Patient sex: M
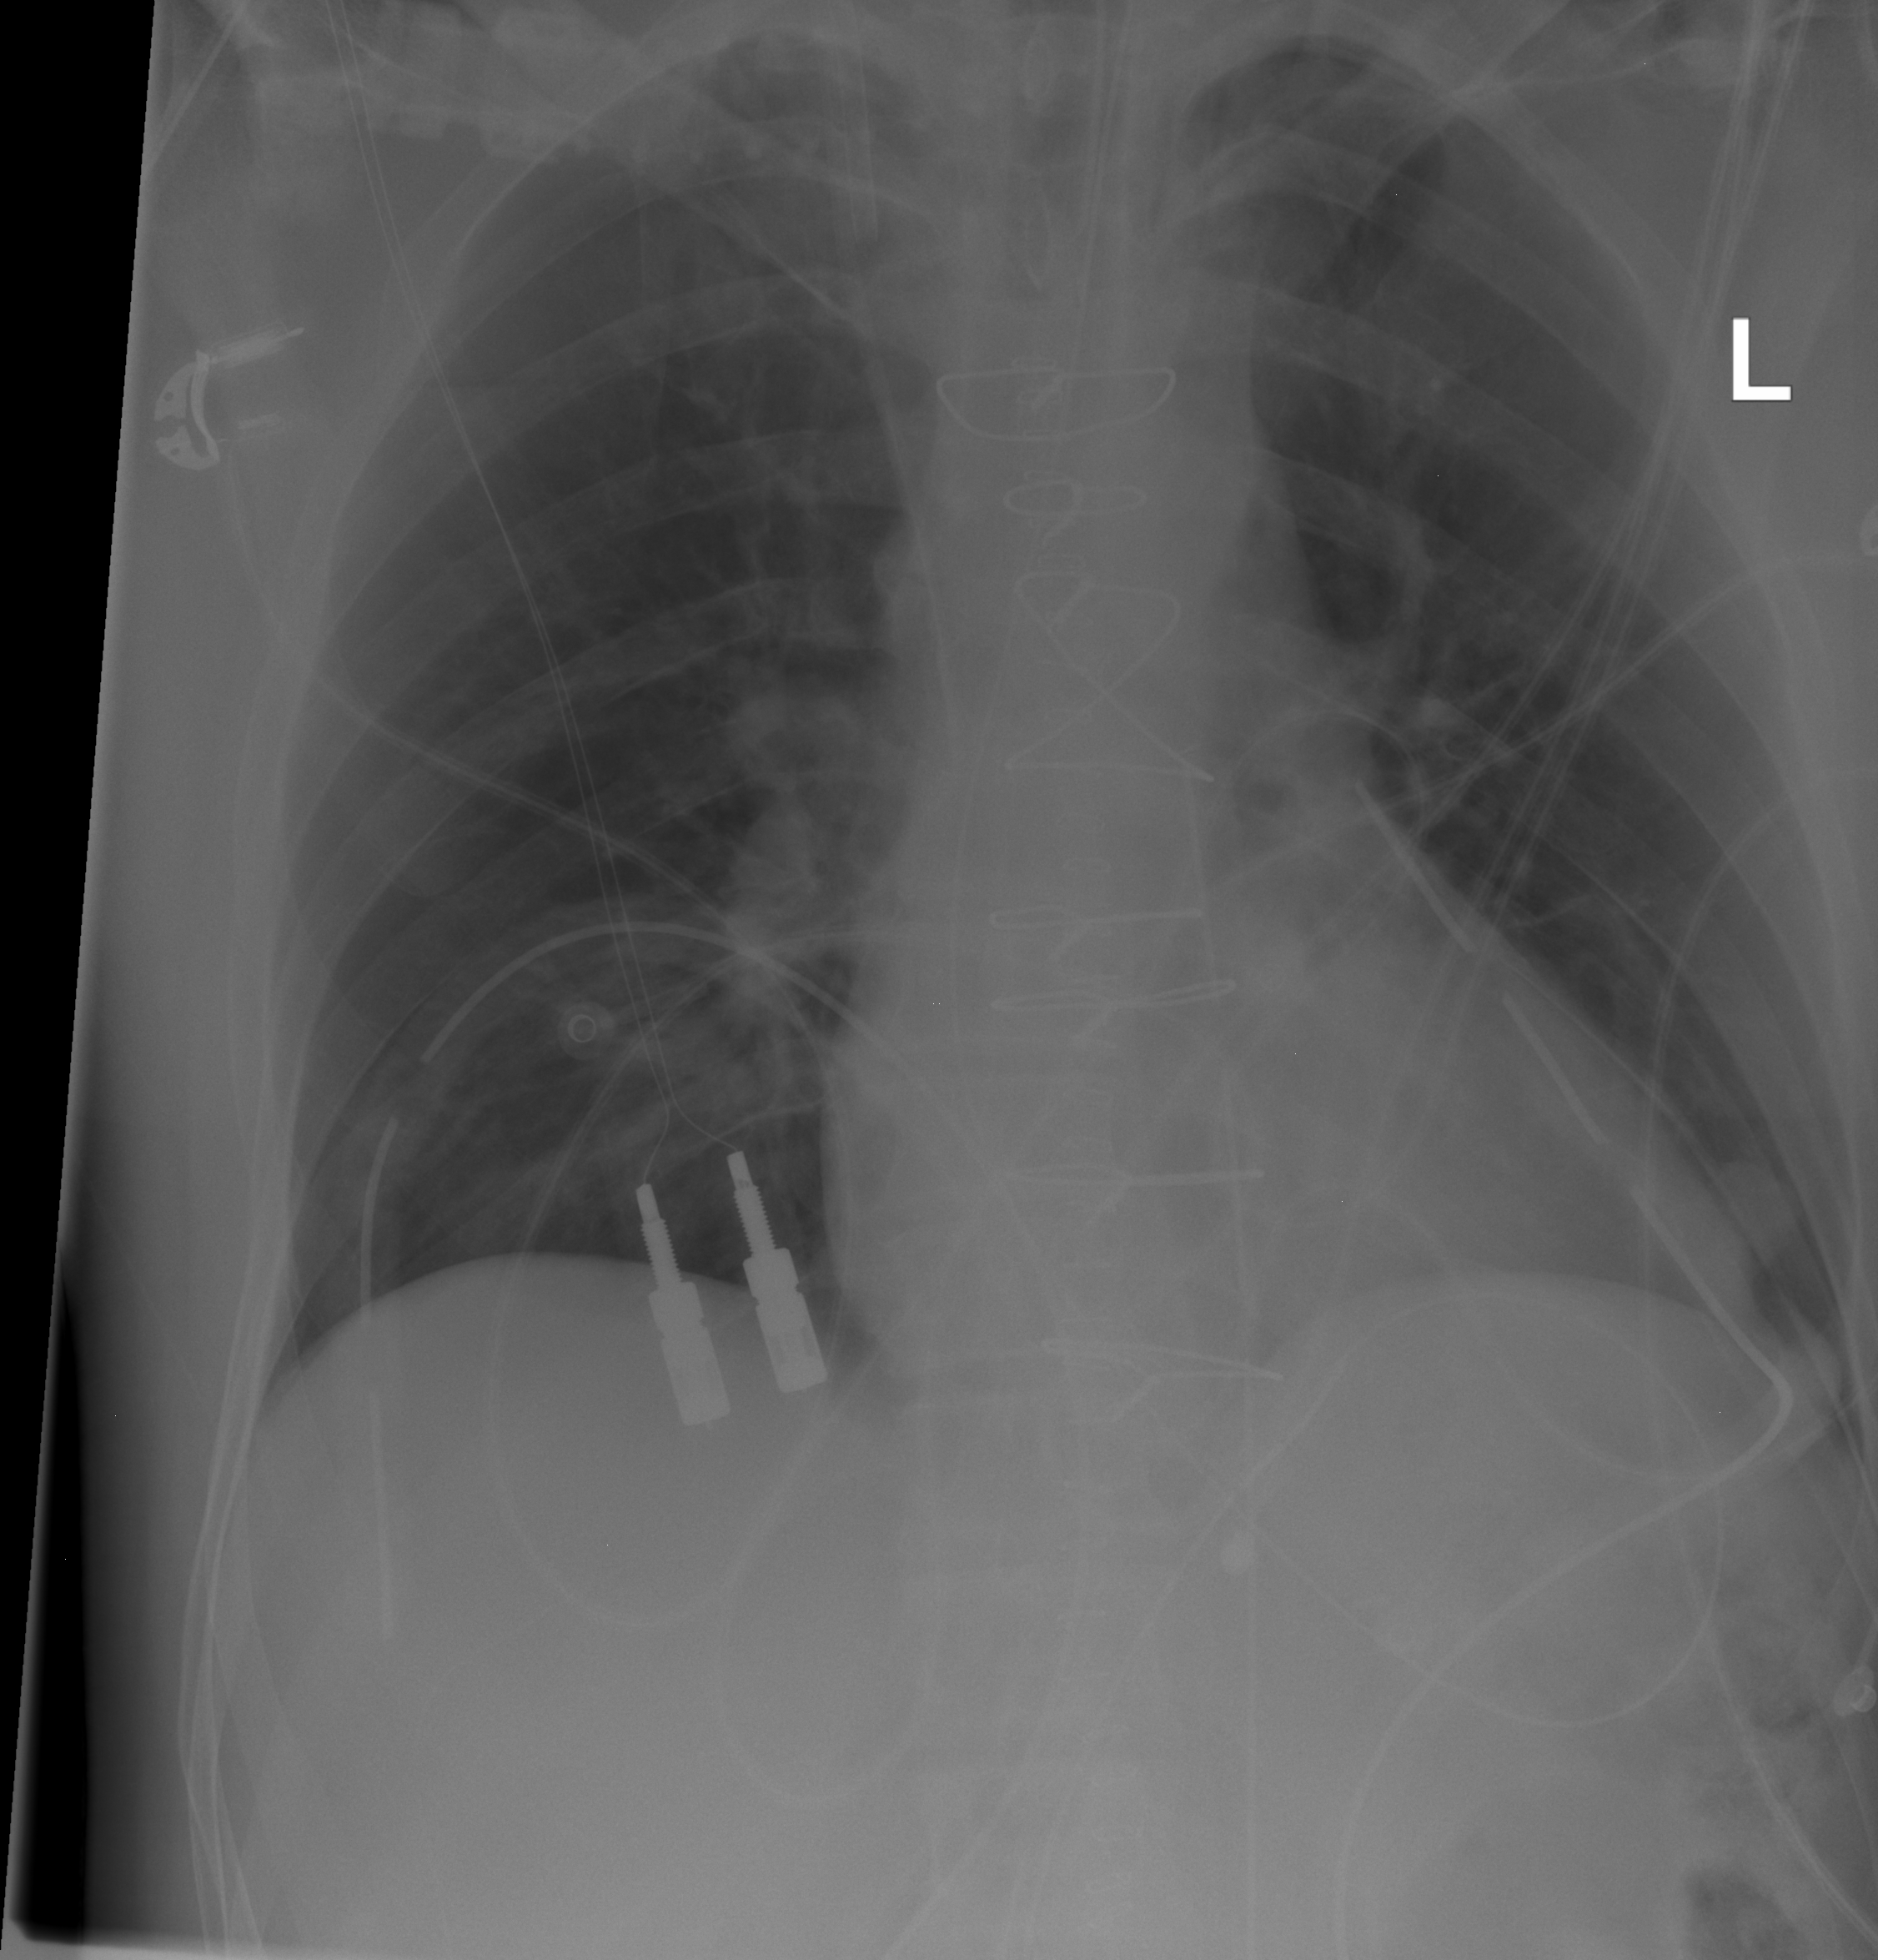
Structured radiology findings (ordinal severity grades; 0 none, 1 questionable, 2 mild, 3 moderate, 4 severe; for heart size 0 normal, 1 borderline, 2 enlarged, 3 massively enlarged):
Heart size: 0
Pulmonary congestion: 0
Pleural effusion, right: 0
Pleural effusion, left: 0
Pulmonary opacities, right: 0
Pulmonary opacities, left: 0
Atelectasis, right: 2
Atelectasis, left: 0